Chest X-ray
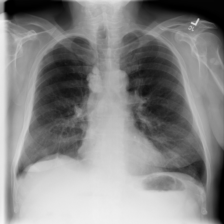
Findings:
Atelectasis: negative
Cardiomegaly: negative
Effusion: negative
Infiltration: negative
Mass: negative
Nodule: negative
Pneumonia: negative
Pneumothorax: negative
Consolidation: negative
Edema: negative
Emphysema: negative
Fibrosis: negative
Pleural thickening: negative
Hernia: negative